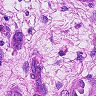
Metastatic tissue present: yes